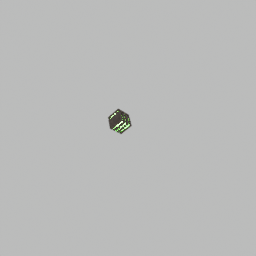
Label: lighting